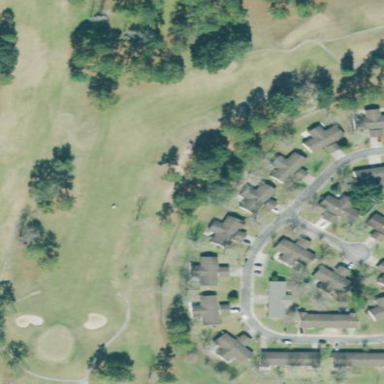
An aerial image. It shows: Grassy area designated as golf fairway.